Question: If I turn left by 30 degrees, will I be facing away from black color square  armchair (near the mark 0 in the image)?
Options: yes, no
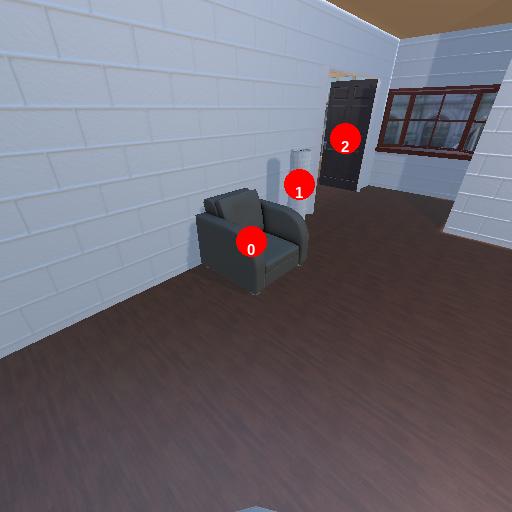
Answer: yes